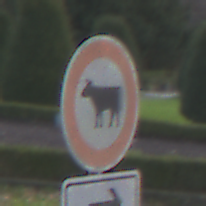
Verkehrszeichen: VerbotViehtrieb
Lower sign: RichtungsangabeDurchPfeile5
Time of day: MorningAfternoon
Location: Roofed (Urban)
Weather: PartlyCloudy
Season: NotSpecified
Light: Natural